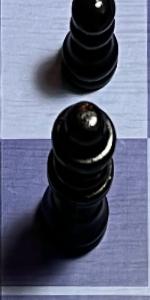
Label: Queen_Black